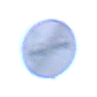
Verkehrszeichen: EndeUeberholverbot
Umgebung: Outdoor, Nature
Tageszeit: MorningAfternoon
Wetter: PartlyCloudy
Licht: Natural
Jahreszeit: NotSpecified
Kontrast: HighContrast